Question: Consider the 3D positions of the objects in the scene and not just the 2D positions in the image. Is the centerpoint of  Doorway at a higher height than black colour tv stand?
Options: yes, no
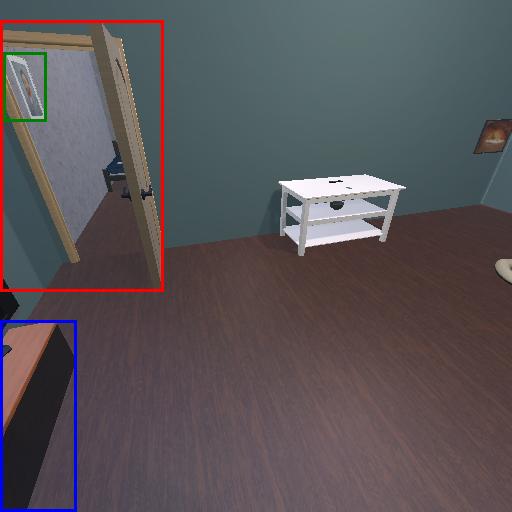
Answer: yes